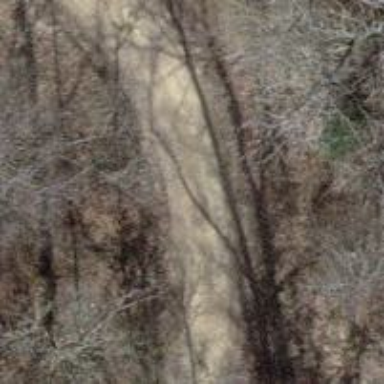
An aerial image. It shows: Track road with grade3 tracktype.